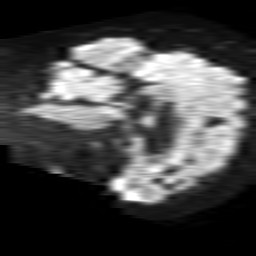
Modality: TRACE
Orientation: sagittal
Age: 62
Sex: female
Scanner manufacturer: philips
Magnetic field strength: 1.5 T
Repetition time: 4.6 s
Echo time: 0.08515 s